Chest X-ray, AP view. Patient: 30 years old, sex F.
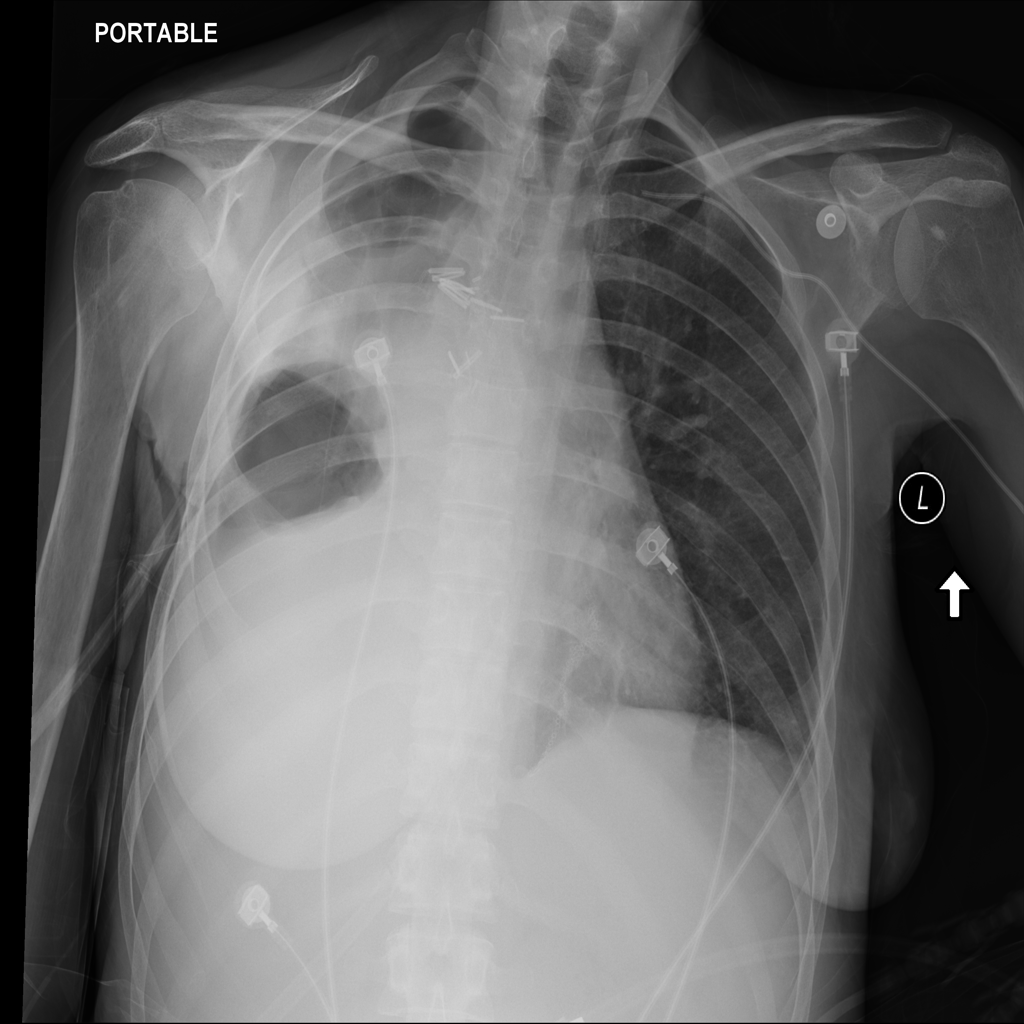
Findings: No Finding